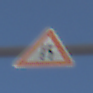
Verkehrszeichen: EinseitigVerengteFahrbahnRechts
Umgebung: Outdoor, Nature
Tageszeit: MorningAfternoon
Wetter: Clear
Licht: Natural
Jahreszeit: NotSpecified
Kontrast: HighContrast